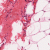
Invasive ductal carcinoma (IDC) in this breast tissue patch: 0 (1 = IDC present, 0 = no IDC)